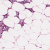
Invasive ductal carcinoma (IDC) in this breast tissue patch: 0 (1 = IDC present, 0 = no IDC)